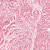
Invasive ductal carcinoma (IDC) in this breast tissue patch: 0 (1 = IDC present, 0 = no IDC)